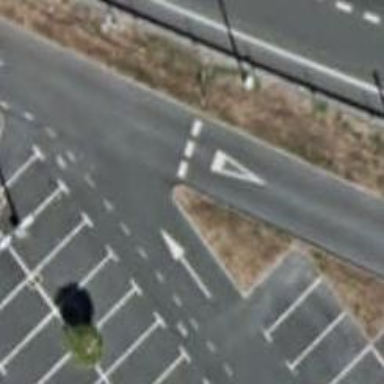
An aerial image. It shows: Road with "give way" sign.